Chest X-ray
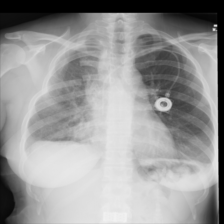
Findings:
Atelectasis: negative
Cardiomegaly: negative
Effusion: negative
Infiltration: negative
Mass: negative
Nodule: negative
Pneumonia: negative
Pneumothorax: negative
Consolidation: negative
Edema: negative
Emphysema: negative
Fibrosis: negative
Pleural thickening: negative
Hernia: negative